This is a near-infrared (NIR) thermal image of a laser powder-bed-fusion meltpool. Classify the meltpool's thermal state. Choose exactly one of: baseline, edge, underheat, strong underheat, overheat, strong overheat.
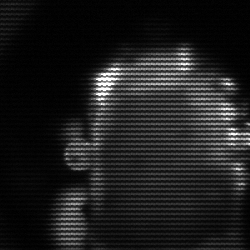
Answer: baseline